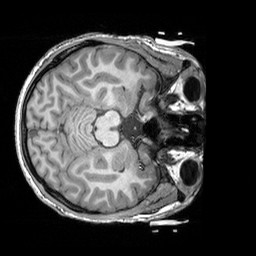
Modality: T1w
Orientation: axial
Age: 22
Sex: male
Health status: healthy
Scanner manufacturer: siemens
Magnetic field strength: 3 T
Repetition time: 2.3 s
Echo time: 0.00303 s